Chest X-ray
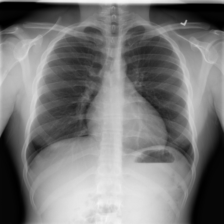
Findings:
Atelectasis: negative
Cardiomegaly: negative
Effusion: negative
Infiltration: positive
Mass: negative
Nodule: positive
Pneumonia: negative
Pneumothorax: negative
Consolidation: negative
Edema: negative
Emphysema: negative
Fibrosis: negative
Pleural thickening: negative
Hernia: negative